Question: I'm making a simple OS X app that looks like that in Interface Builder:

### Backstory
The 'MainView' is a subclass of 'NSViewController', and the toolbar is a simple 'NSToolbar' I built with the Interface Builder. By default, the NSToolbar items are enabled, but they have no purpose until 'Main Image View' contains a 'NSImage', so I want my 'NSViewController' ('MainView') to enable the Toolbars button when it receives an image, and disable them when the "Clear" button is pressed.
### The issue
To implement the toolbar actions, I followed <URL>, so my toolbar can send actions to my view. But I have no way for the toolbar to receive messages from the 'NSViewController', because they are not in the same object: my toolbar is in the 'Window', my 'MainImageView' is in 'MainView''s View.
### Question
From what my search brought up, I should use a delegate, so I started making a simple protocol:
'''
protocol MainToolbarDelegate {
func setButtonsEnabled(to:Bool)
}
'''
However, when setting the 'var delegate: MainToolbarDelegate' in my 'class MainView: NSViewController', I have the same issue: I cannot point to the toolbar because it is not in the same object, and there is no segue linking one to another. I tried 'var delegate: MainToolbarDelegate = self.view.window.toolbar' but Xcode returns me an error.
So now, my question is: what am I missing? That's the first time I use a delegate so I might be doing something completely wrong. Do I need to subclass my Window so that I could use segues?
Sorry again if my questions are not accurate, I'm completely lost.
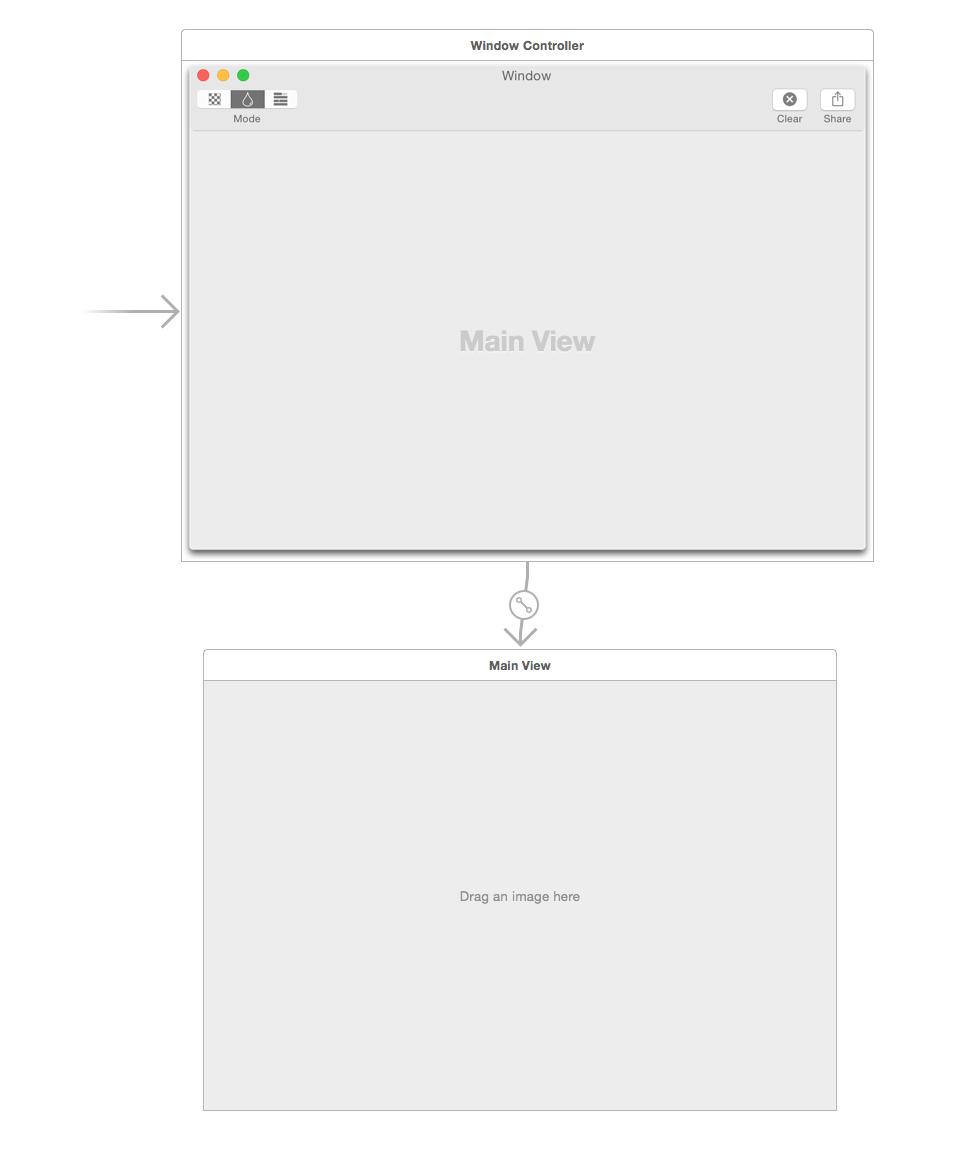
Answer: Use Notifications!
Say you'd like to enable/disable a remove project button based on an action taken in the ViewControler. First you'll need to add some custom notifications (this is for Swift 3 on Xcode 8 beta 6, syntax and naming may vary for your version or the final version):
'''
extension Notification.Name {
static let rowSelected = Notification.Name("turnOn")
static let rowDeselected = Notification.Name("turnOff")
}
'''
Next, you'll need to add an outlet for the button you would like to work with, as well as observers and functions in your window controller to handle the actions:
'''
class SummaryWindowController: NSWindowController {
@IBOutlet weak var removeProjectButton: NSToolbarItem!
required init?(coder: NSCoder) {
super.init(coder: coder)
shouldCascadeWindows = true
}
override init(window: NSWindow?) {
super.init(window: window)
}
override func windowDidLoad() {
super.windowDidLoad()
self.removeProjectButton.isEnabled = false
NotificationCenter.default.addObserver(self, selector: #selector(SummaryWindowController.enableRemoveButton(_:)), name: .turnOn, object: nil)
NotificationCenter.default.addObserver(self, selector: #selector(SummaryWindowController.disableRemoveButton(_:)), name: .turnOff, object: nil)
}
func enableRemoveButton(_ notification: Notification) {
self.removeProjectButton.isEnabled = true
}
func disableRemoveButton(_ notification: Notification) {
self.removeProjectButton.isEnabled = false
}
}
'''
and then you need a View controller to use to send the actions. In this case, it would be two buttons in the view:
'''
class SummaryViewController: NSViewController, NSTableViewDelegate, NSTableViewDataSource {
override func viewDidLoad() {
super.viewDidLoad()
}
@IBAction func onButtonTapped(sender: NSButton) {
NotificationCenter.default.post(Notification(name: .turnOn))
}
@IBAction func offButtonTapped(sender: NSButton) {
NotificationCenter.default.post(Notification(name: .turnOff))
}
}
'''